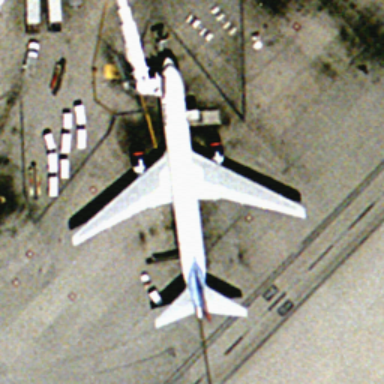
There is an airplane at the airport .